Question: I have run the profiler on my web project twice and then selected the two reports and generated a comparison report. When I look at the functions, I'm seeing two rows for each function:

One line is from the baseline, and the other line is from the second profile run. Shouldn't these lines be combined to show the DELTA between the TWO? I'm seeing every function call as two seperate lines.
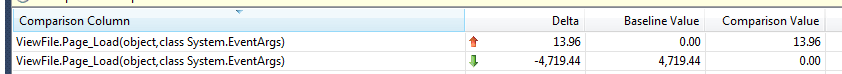
Answer: Are the two reports you are comparing from a website project? If so it is likely that the dynamically generated module name is different each time you collect a profile. Since we use both the function name and module name to determine if functions match, this would explain why Page_Load shows up as two different rows.
You can check this by opening up each report in Visual Studio and navigating to the 'Modules' view to determine what the module name is for Page_Load in each report.